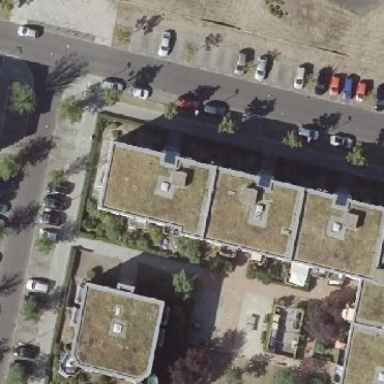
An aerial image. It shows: Building with apartments and flat roof.